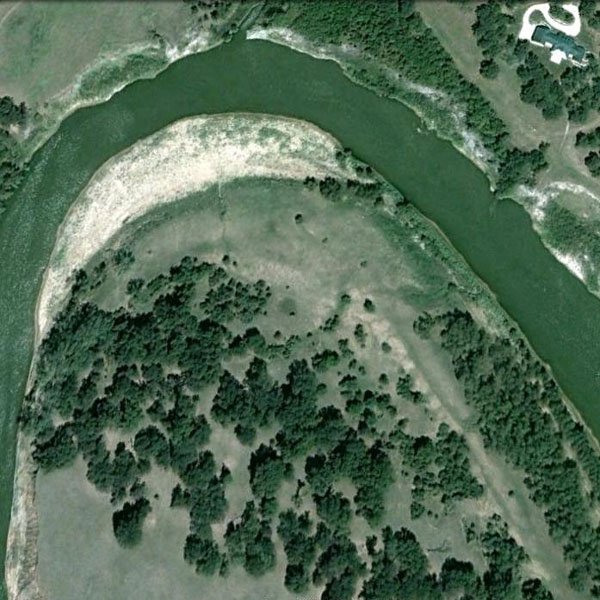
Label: River